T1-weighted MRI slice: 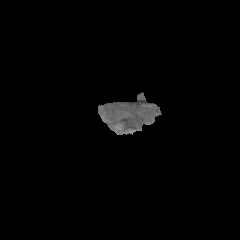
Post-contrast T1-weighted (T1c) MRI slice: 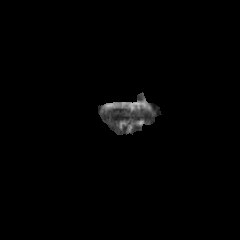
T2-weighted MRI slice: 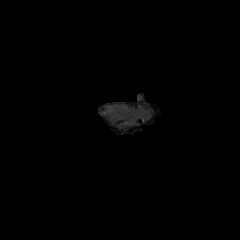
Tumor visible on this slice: no